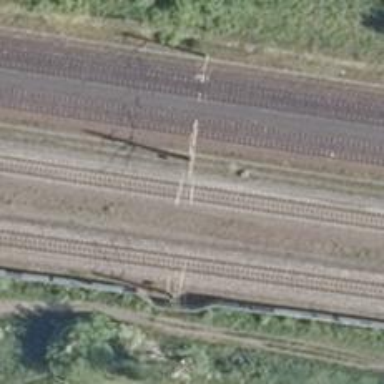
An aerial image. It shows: Milestone along the railway track with catenary mast.